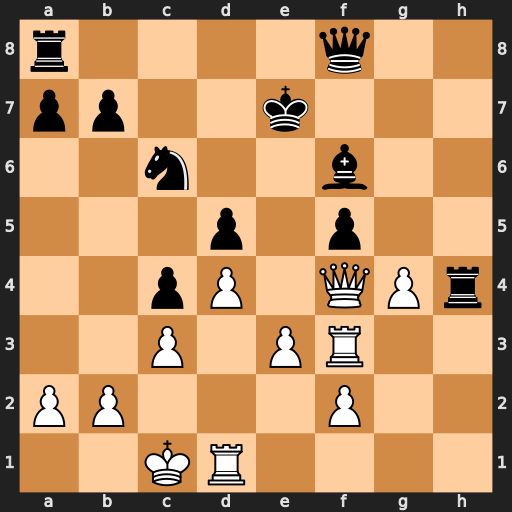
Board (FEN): r4q2/pp2k3/2n2b2/3p1p2/2pP1QPr/2P1PR2/PP3P2/2KR4
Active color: w
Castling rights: -
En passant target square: -
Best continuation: Qc7+ Ke8 Qxb7 Rd8 Qxc6+